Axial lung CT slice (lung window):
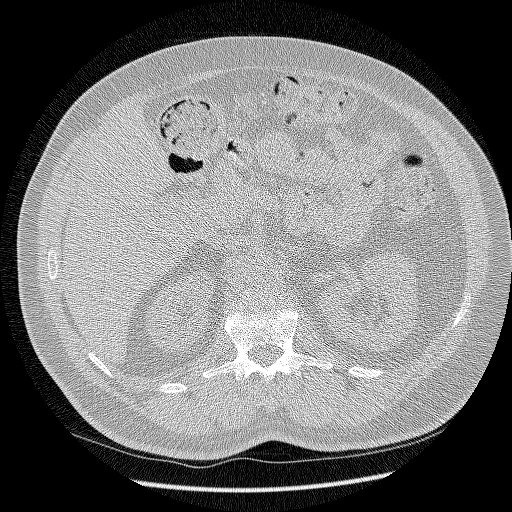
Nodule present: no